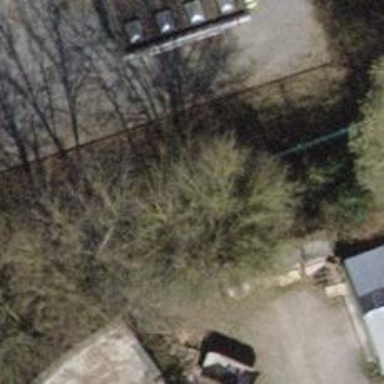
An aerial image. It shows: Pipeline marker.